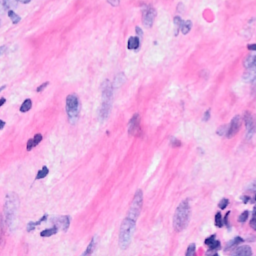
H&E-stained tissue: Breast